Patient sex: M
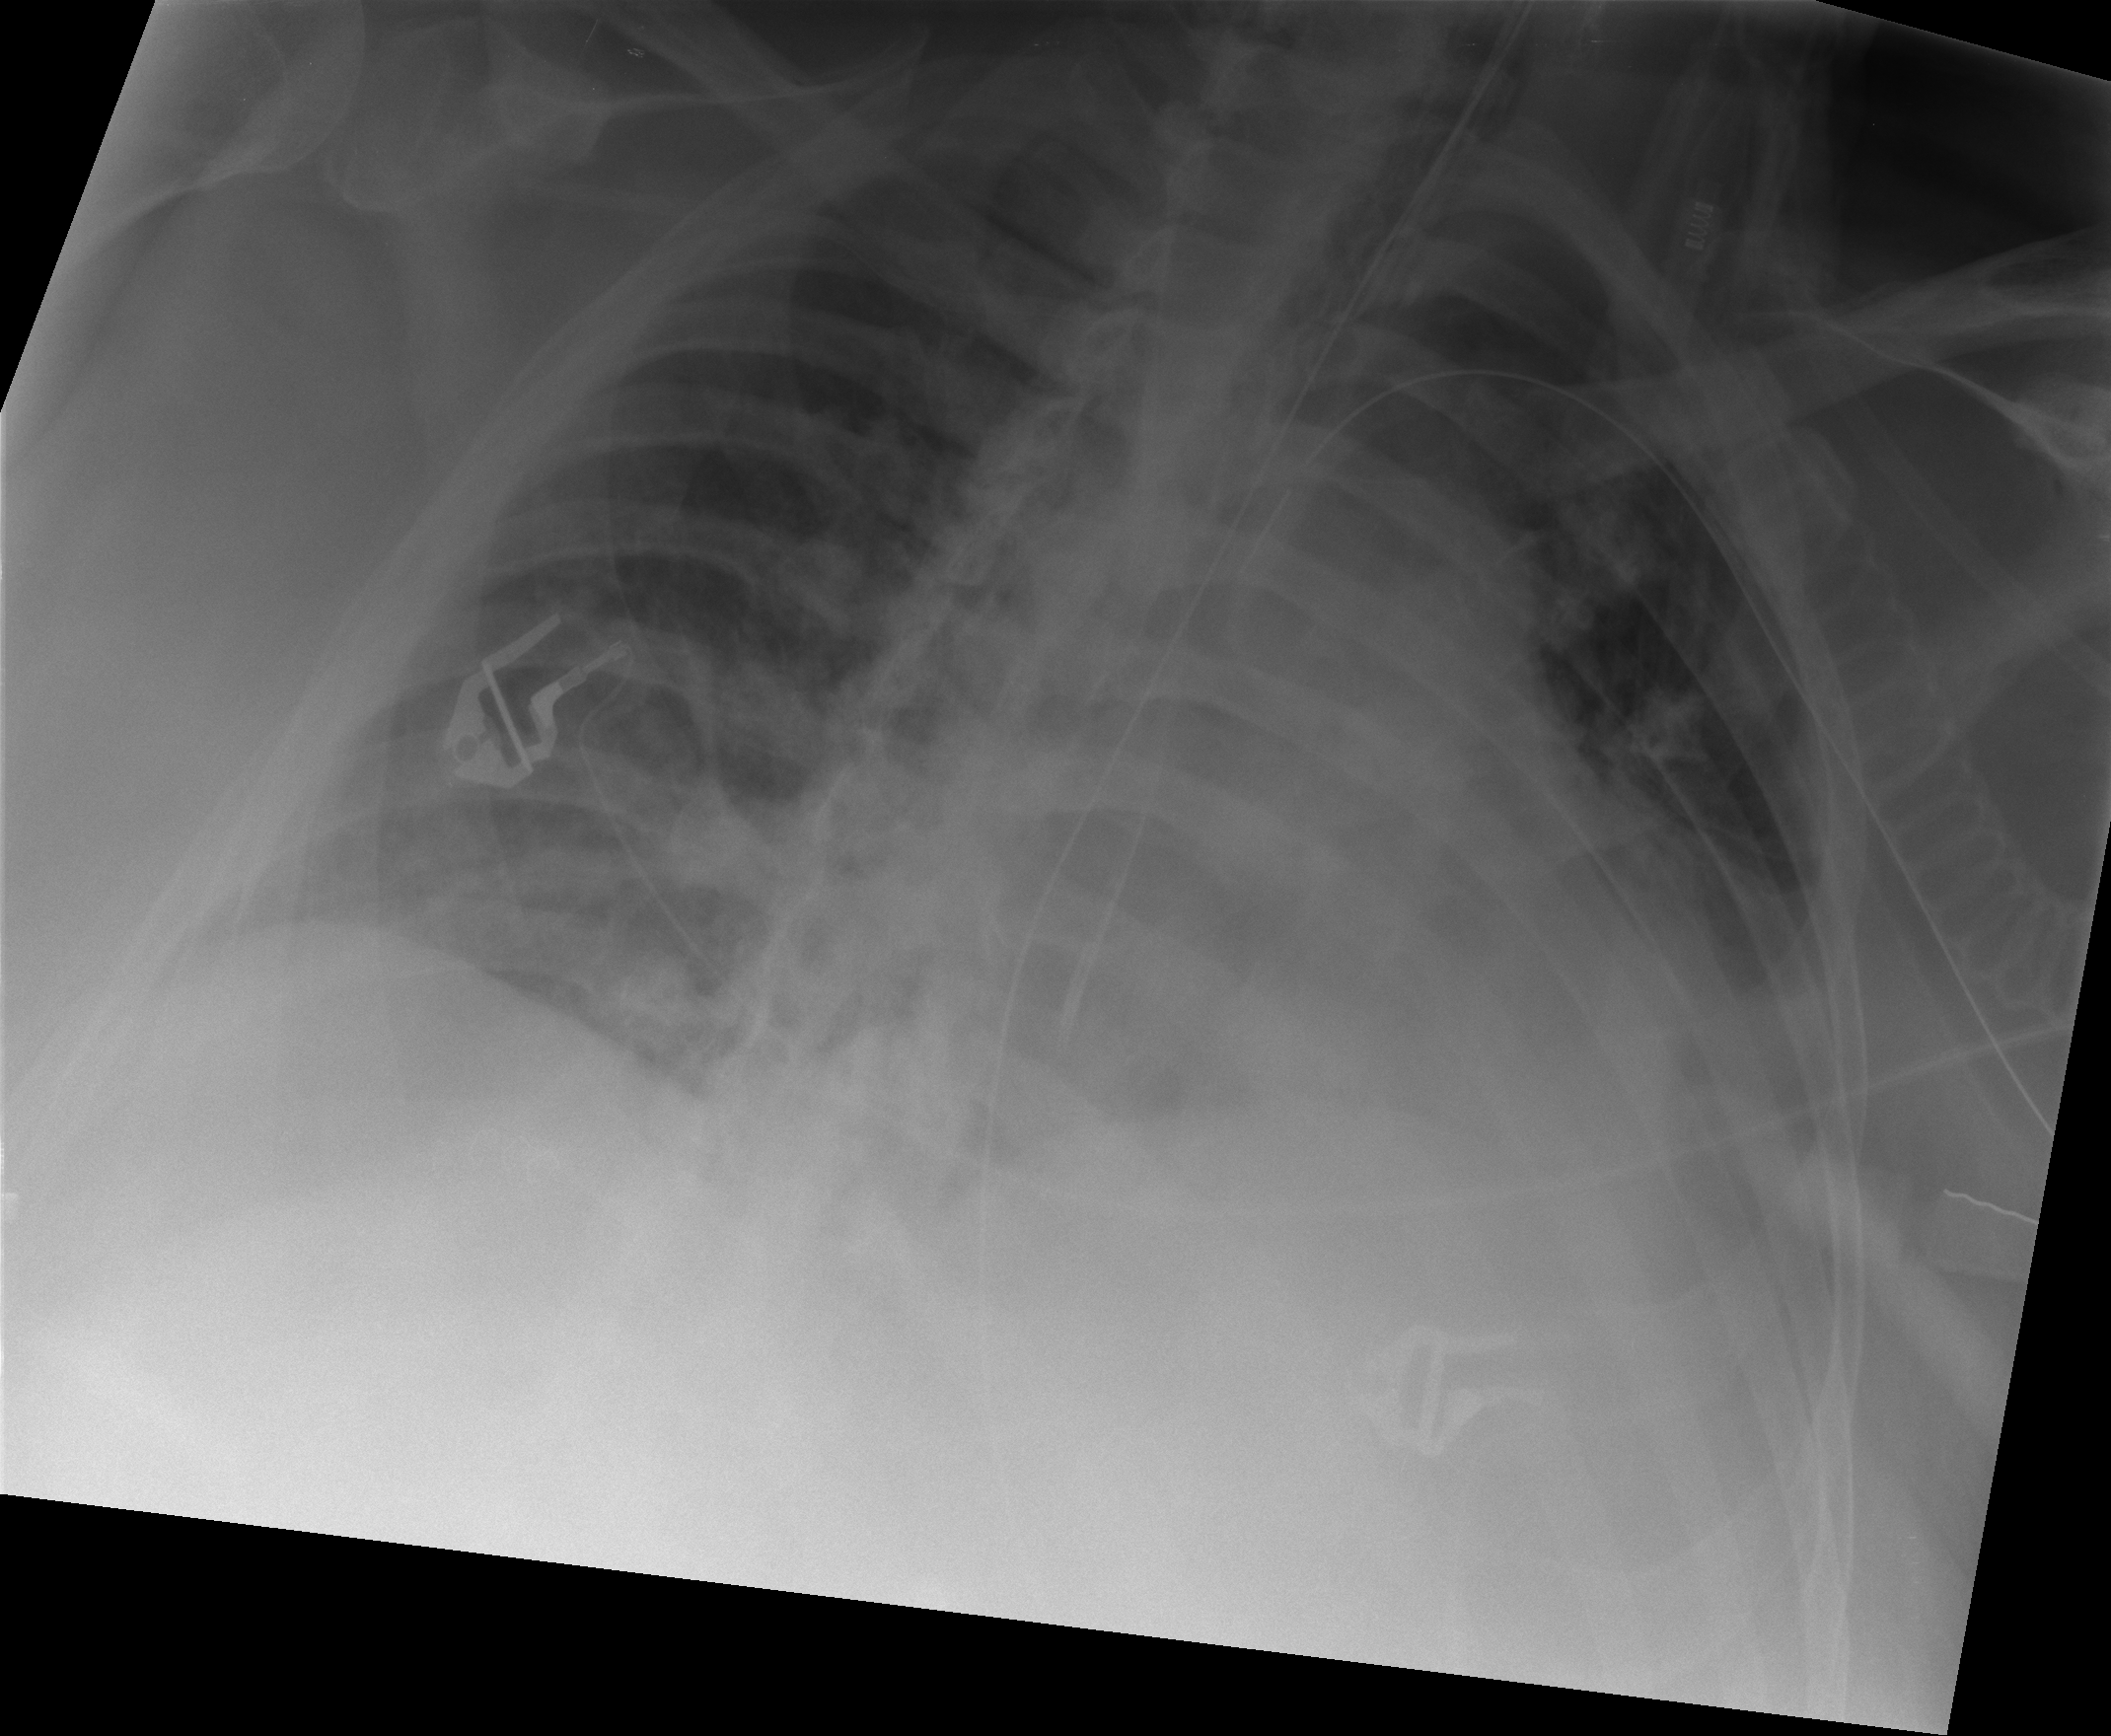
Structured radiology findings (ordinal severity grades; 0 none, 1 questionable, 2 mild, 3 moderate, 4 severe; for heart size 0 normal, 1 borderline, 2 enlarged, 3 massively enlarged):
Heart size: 2
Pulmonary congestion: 2
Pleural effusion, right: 2
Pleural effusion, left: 2
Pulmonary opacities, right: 1
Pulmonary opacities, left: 0
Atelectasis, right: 2
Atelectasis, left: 3